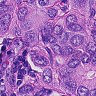
Metastatic tissue present: yes